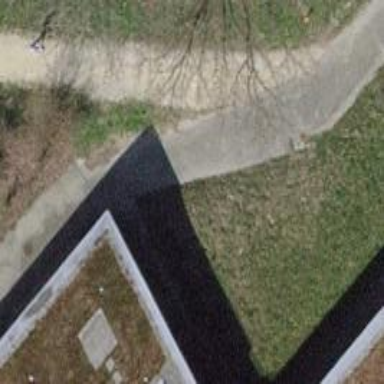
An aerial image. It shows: Gravel path.